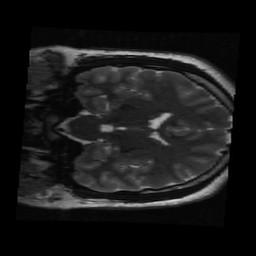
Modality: T2w
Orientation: coronal
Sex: male
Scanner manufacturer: ge
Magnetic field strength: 3 T
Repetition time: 5 s
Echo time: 0.1015 s